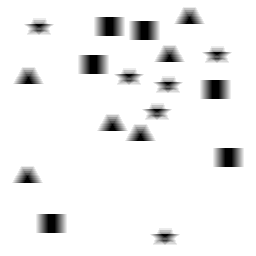
Squares: 6
Triangles: 6
Stars: 6
Total shapes: 18